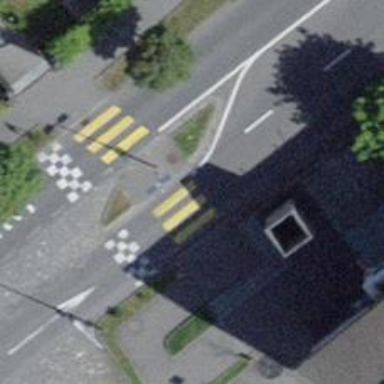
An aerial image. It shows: Uncontrolled zebra crossing with zebra markings.